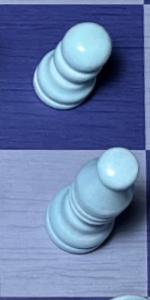
Label: Bishop_White